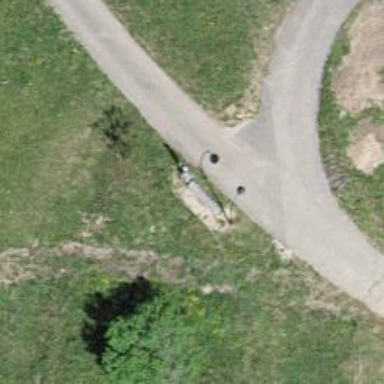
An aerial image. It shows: Wayside cross with historic significance.